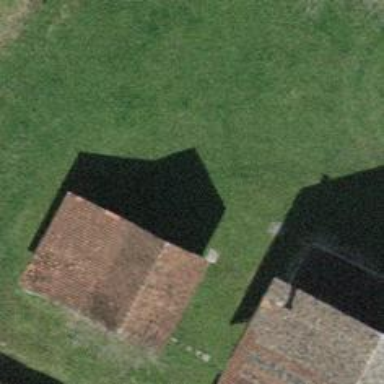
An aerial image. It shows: Shed building.